Question: I create my UITextView programmatically in my viewDidLoad. When i select a text, the menu shows me the following :

As it shows, i have added two custom buttons the highlight and unhighlight. I would like to remove the " copy " option and keep all others, so i cannot make it Un-Editable, i need to allow the user to select whatever he wants from the text, but prevent it from copying the content.
I have tried several methods, including this one which all the community is referring to :
'''
- (BOOL)canPerformAction:(SEL)action withSender:(id)sender
{
NSLog(@"it went in canPerform");
if (action == @selector(copy:)){
NSLog(@"It prevented the copy option and hid it from the menu");
return NO;
}
return [super canPerformAction:action withSender:sender];
}
'''
In order to have a better look at the problem, i tried to log out if the selector is actually taking into consideration the "Copy" option, this is my log :
'''
2015-05-20 11:27:47.637 MyApp[56604:<PHONE>] it went in canPerform
2015-05-20 11:27:47.637 MyApp[56604:<PHONE>] it went in canPerform
2015-05-20 11:27:47.638 MyApp[56604:<PHONE>] it went in canPerform
2015-05-20 11:27:47.638 MyApp[56604:<PHONE>] it went in canPerform
2015-05-20 11:27:47.638 MyApp[56604:<PHONE>] it went in canPerform
2015-05-20 11:27:47.638 MyApp[56604:<PHONE>] it went in canPerform
2015-05-20 11:27:47.638 MyApp[56604:<PHONE>] it went in canPerform
2015-05-20 11:27:47.638 MyApp[56604:<PHONE>] it went in canPerform
2015-05-20 11:27:47.663 MyApp[56604:<PHONE>] it went in canPerform
2015-05-20 11:27:47.664 MyApp[56604:<PHONE>] it went in canPerform
2015-05-20 11:27:47.664 MyApp[56604:<PHONE>] it went in canPerform
2015-05-20 11:27:47.664 MyApp[56604:<PHONE>] it went in canPerform
2015-05-20 11:27:47.664 MyApp[56604:<PHONE>] it went in canPerform
2015-05-20 11:27:47.664 MyApp[56604:<PHONE>] it went in canPerform
2015-05-20 11:27:47.664 MyApp[56604:<PHONE>] it went in canPerform
2015-05-20 11:27:47.664 MyApp[56604:<PHONE>] it went in canPerform
'''
As it shows, the code is calling the "canPerformAction" since the log shows "It went in canPerform", but it's not recognizing the "copy" action, since the log never showed : "It prevented the copy option and hid it from the menu". Therefor, my problem is that i need to hide the "Copy" item from the selected text menu. What am i missing ?
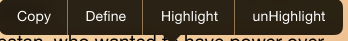
Answer: For All the future developers that will have to deal with this situation, i know how much frustrated you will be, so i will give a FULL tutorial since i came across the correct answer that combines most of the posted answers :
1 - I, it won't work if you have created it using the storyboard, this is the most important part, because if you have an already created UITextView using the storyboard, you won't be able to remove "copy" , you will be capable of removing everything else! Just not the Copy
2 - You will have to subclass the UITextView class, for all new developers, this is done by creating a new class, and choosing it as subclass of the UITextView.
3 - Your .h file will look something like that
'''
//
// myCustomClass.h
// myApp
//
// Created by Elias Rahme on 5/20/15.
// Copyright (c) 2015 Elias Rahme. All rights reserved.
//
#import <UIKit/UIKit.h>
@interface myCustomClass : UITextView
@end
'''
And your .m file will be like that :
'''
//
// myCustomClass.m
// myApp
//
// Created by Elias Rahme on 5/20/15.
// Copyright (c) 2015 Elias Rahme. All rights reserved.
//
#import "myCustomClass.h"
@implementation myCustomClass
-(BOOL)canPerformAction:(SEL)action withSender:(id)sender {
if (action == @selector(copy:)) {
return NO;
}
return [super canPerformAction:action withSender:sender];
}
@end
'''
4 - Now after setting everything up, here comes the tricky part. In the class you want to use the UITextView, include your customClass of course, and afterwards, this is how you call your textView :
First, You have to create a new UITextView, this is done by writing 'UITextView *newTextView;' right above the implementation, as you do to create any variable.
Second, in your actual class, where you have all the work done, go to your .h file , and make sure it looks something like that
'''
#import <UIKit/UIKit.h>
@interface myActuallClassWhereIWantTheActualWorkToBeDone : UIViewController< UITextViewDelegate>{
}
'''
Third, add The following line to your viewDidLoad method :
'''
newTextView = [[myCustomClass alloc] initWithFrame:CGRectMake(yourX, yourY, yourWidth, yourHeight)];
newTextView.text = @"This is the best small tutorial EVER!!";
newTextView.delegate = self;
'''
And there you go, run your app, and you will not see the "copy" option! it's an easy yet tricky procedure, and it took me a couple of hours to actually summarize all the web pages i visited! hope everyone enjoys it !